Question:
I'm trying to use two points on a spaceship to create a "tank like movement" were the space ship will move forward when both points get an impulse on the 'physicsBody' (using the 'applyImpulse(CGVector, atPoint: CGPoint)' method) and turn left/right when only one point gets an impulse.
I can move the space ship forward using the 'applyImpulse(CGVector)' method without the 'atPoint' parameter and it works, but i have issues using the 'atPoint' parameter.
When trying to use the atPoint parameter the spaceship will move really randomly, even if i apply an impulse to both jet engine 1 and jet engine 2, but i'm not sure if i apply the forces at the right point (on the jet engine spots marked on the image), the documentation is very vague about this and i don't know how to get the position of the impulses right.
Does anyone know how to get the correct positions to apply the impulses to? It should be like the ones on the image. I'm using Swift but i can read Objective C so that doesn't really matter.
EDIT:
I have tried the following points:
'''
CGPoint(x: 0, y: 0) and CGPoint(x: 1, y: 0)
CGPoint(x: 0, y: 0) and CGPoint(x: spaceship.size.width, y: 0)
'''
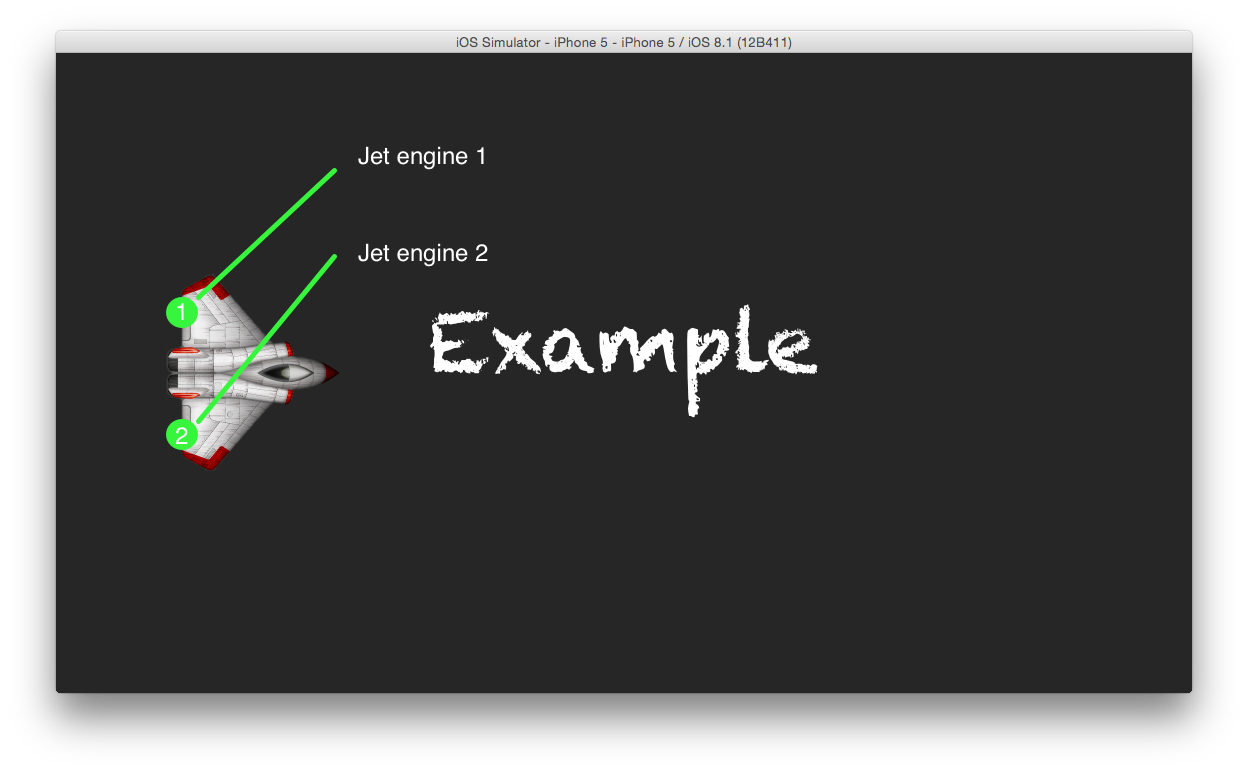
Answer: Reviewing the documentation, the points you apply the impulses at must be in scene coordinates. What that means, is you need to determine the points in the coordinates of your sprite (probably coordinates like 'CGPoint(x: 0, y: 1)' and 'CGPoint(x: 0, y: -1)', but you may need to play with those), then convert those to scene coordinates using 'convertPoint(point, fromNode: ship)'.